Question: In my PhoneGap Eclipse project I am using jQuery for visual effects by referencing jQuery libraries:
'''
<link rel="stylesheet"
href="http://code.jquery.com/mobile/1.0/jquery.mobile-1.0.css" />
<script type="text/javascript" src="http://code.jquery.com/jquery.js"></script>
<script type="text/javascript"
src="http://code.jquery.com/mobile/1.0/jquery.mobile-1.0.js"></script>
'''
and I am also making remote domain requests in order to display some information from the remote server.
1: When I make requests to multiple servers, I get an error saying:
> DroidGap: TIMEOUT ERROR! - calling webViewClient
I read that I must alter my Phonegaps whitelist by doing:
'''
<phonegap>
<access origin="\*" />
</phonegap>
'''
Source: <URL>
, so I have decided to approach same results from the different ways:
2: '<script type="text/javascript" src="file:///android_asset/js/jquery.js"></script>'
'<script type="text/javascript" src="../js/jquery.js"></script>'
> Why? - because i would like to avoid getting errors with multiple-domain requests
In these cases I get an error
> in logcat
I have no idea why this is happening, because the specified file location supposed to be right in both cases.
So my questions are:
- -

'''
<html>
<head>
<title></title>
<script src="phonegap-1.3.0.js"></script>
<link rel="stylesheet" href="jquery.mobile-1.0.css" />
<script type="text/javascript" src="jquery.mobile-1.0.js"></script>
<script type="text/javascript" src="jquery.js"></script>
<!--
<meta http-equiv="Content-Type" content="text/html; charset=utf-8">
<link rel="stylesheet" href="lib/touch/resources/css/sencha-touch.css" type="text/css">
<script type="text/javascript" src="lib/touch/sencha-touch.js"></script>
<!-- <script type="text/javascript" src="lib/touch/index.js"></script> -->
<script>
var alreadyrunflag = 0 //flag to indicate whether target function has already been run
var url = "http://www.norwegian.no/";
var currentTime = new Date();
var month = currentTime.getMonth() + 1;
var year = currentTime.getFullYear();
//on page loaded
if (document.addEventListener)
document.addEventListener("DOMContentLoaded", function() {
//alreadyrunflag = 1;
initGet(url);
}, false)
else if (document.all && !window.opera) {
//page load error?
}
function applyChangeEvent() {
//on selection changed
var selectDepart = document.getElementById("depart");
var selectArrive = document.getElementById("arrive");
selectDepart.onchange = function() { //run some code when "onchange" event fires
if (document.getElementsByTagName("select")[1].options[document
.getElementsByTagName("select")[1].options.selectedIndex].value != ""
&& document.getElementsByTagName("select")[0].options[document
.getElementsByTagName("select")[0].options.selectedIndex].value != "") {
for ( var monthsCount = 1; monthsCount < 13; monthsCount++) {
//alert(monthsCount);
get("http://www.norwegian.no/fly/lavpris/", monthsCount);
}
}
}
selectArrive.onchange = function() { //run some code when "onchange" event fires
if (document.getElementsByTagName("select")[1].options[document
.getElementsByTagName("select")[1].options.selectedIndex].value != ""
&& document.getElementsByTagName("select")[0].options[document
.getElementsByTagName("select")[0].options.selectedIndex].value != "") {
for ( var monthsCount = 1; monthsCount < 13; monthsCount++) {
//alert(monthsCount);
get("http://www.norwegian.no/fly/lavpris/", monthsCount);
}
}
}
}
function initGet(url) {
var request = new XMLHttpRequest();
request.open("GET", url, true);
request.onreadystatechange = function() {
if (request.readyState == 4) {
if (request.status == 200 || request.status == 0) {
//request.responseText
getObjs(request.responseText);
}
}
}
request.send();
}
function get(url, month) {
//alert(month);
url += "?D_City="
+ document.getElementsByTagName("select")[0].options[document
.getElementsByTagName("select")[0].options.selectedIndex].value;
url += "&A_City="
+ document.getElementsByTagName("select")[1].options[document
.getElementsByTagName("select")[1].options.selectedIndex].value;
url += "&TripType=1";
url += "&D_Day=1";
url += "&D_Month=" + getMonth(month);
/* url += "&R_Day=1";
url += "&R_Month=201201"; */
url += "&AdultCount=1";
url += "&ChildCount=0";
url += "&InfantCount=0";
//alert(url);
var request = new XMLHttpRequest();
request.open("GET", url, true);
request.onreadystatechange = function() {
if (request.readyState == 4) {
if (request.status == 200 || request.status == 0) {
//request.responseText
parse(request.responseText, month);
}
}
}
request.send();
}
function getMonth(month) {
//alert(month.toString.length + " | " + month);
if (month.toString().length == 1) {
var tempMonth = "0" + month.toString();
//alert(tempMonth);
return year.toString() + tempMonth;
} else
return year.toString() + month;
}
function getSimpleMonth() {
return month;
}
function getObjs(mainPageHtml) {
var mainDoc = (new DOMParser()).parseFromString(mainPageHtml,
"application/xhtml+xml");
var select = mainDoc.getElementsByTagName("select")[1];
var options = select.getElementsByTagName("option");
var citiesArray = [];
for ( var i = 0; i < options.length; i++) {
cityObj = new Object();
cityObj.name = options[i].text;
cityObj.value = options[i].value;
citiesArray.push(cityObj);
}
for ( var city = 0; city < citiesArray.length; city++) {
document.getElementById("depart").innerHTML += "<option value='"+citiesArray[city].value+"'>"
+ citiesArray[city].name + "</option>";
document.getElementById("arrive").innerHTML += "<option value='"+citiesArray[city].value+"'>"
+ citiesArray[city].name + "</option>";
}
applyChangeEvent();
}
function parse(html, id) {
var pricesArray = [];
//alert(id);
var resultDoc = (new DOMParser()).parseFromString(html,
"application/xhtml+xml");
var divs = resultDoc.getElementsByTagName("table");
for ( var div = 0; div < divs.length; div++) {
if (divs[div].className == "fareCalendarTable") {
//alert("found!");
// TODO: find out how many to open!!
document.getElementById(id).style.display = "block";
document.getElementById("nav_").style.display = "block";
var table = resultDoc.getElementsByTagName("table")[div];
var divs = table.getElementsByTagName("div");
//var tbodyTrs = tbody.getElementsByTagName("tr");
//alert(document.getElementById("month-one").innerHTML);
for ( var price = 0; price < divs.length; price++) {
if (divs[price].title != "") {
/* document.getElementById("month-one-results").innerHTML += divs[price].id
.replace("OutboundFareCal", "")
+ " : " + divs[price].title + "<br>"; */
priceObj = new Object();
priceObj.date = divs[price].id.replace(
"OutboundFareCal", "");
priceObj.price = divs[price].title.replace(" NOK", "");
priceObj.price.replace(/\s/g, '');
pricesArray.push(priceObj);
}
}
/* pricesArray.sort(function sortNumber(a, b) {
return parseInt(b) - parseInt(a);
}); */
for ( var priceUnit = 0; priceUnit < pricesArray.length; priceUnit++) {
document.getElementById("month-results-" + id).innerHTML += "<table><tr><td>"
+ pricesArray[priceUnit].date
+ "</td><td>"
+ pricesArray[priceUnit].price
+ "</td></tr></table>";
}
}
document.getElementById("depart").disabled = "disabled";
document.getElementById("arrive").disabled = "disabled";
}
// document.getElementById("results").innerHTML = bodybox.item(0).innerHTML;
//holy grail!
var month = document.getElementById("month-" + id);
var spans = month.getElementsByTagName("span");
for ( var span = 0; span < spans.length; span++) {
if (spans[span].className == "ui-btn-text") {
spans[span].innerHTML += "<p>" + getCheapest(pricesArray)
+ "</p>";
}
}
}
function getCheapest(pricesArray) {
pricesArray.sort(sort);
return pricesArray[1].price;
}
function sort(a, b) {
if (a.price < b.price)
return -1;
if (a.price > b.price)
return 1;
return 0;
}
function restart() {
window.location.reload();
return false;
document.getElementById("depart").removeAttribute("disabled");
document.getElementById("arrive").removeAttribute("disabled");
}
</script>
<style>
body {
display: block;
padding: 20px;
color: #3D3C2F;
font-family: Arial, Sans-Serif, Helvetica;
font-size: 12px;
font-weight: normal;
}
div#content {
margin-left: auto;
margin-right: auto;
background: #fff;
height: 100%;
-webkit-border-bottom-left-radius: 8px;
-webkit-border-bottom-right-radius: 8px;
display: block;
color: #3D3C2F;
font-family: Arial, Sans-Serif, Helvetica;
font-size: 12px;
font-weight: normal;
background-image:
url(http://www.norwegian.no/Global/backgrounds/background_no.gif);
background-repeat: repeat-x;
background-repeat-x: repeat;
background-repeat-y: no-repeat;
background-position-x: 0%;
background-position-y: 0%;
width: 100%;
padding-top: 20px;
padding-bottom: 30px;
}
div#navigation {
margin-left: auto;
margin-right: auto;
padding: 20px;
position: block;
width: 80%;
background: #CCCC00;
-webkit-border-radius: 8px;
}
select {
position: block;
width: 100%;
text-color: #000;
overflow: hidden;
}
</style>
</head>
<body>
<div id="nav_" data-role="header" data-position="inline" data-theme="e"
style="display: none;">
<a href="#" data-icon="back" data-theme="c"
onClick="window.location.reload();return false;">Start</a>
<h1>Ticket Prices</h1>
</div>
<div id="content">
<div id="navigation">
Fra/From: <select id="depart">
</select> Til/To: <select id="arrive">
</select>
</div>
<div data-role="collapsible" id="1"
style="display: none; background: #fff; width: 97%; margin-left: auto; margin-right: auto;">
<h3 id="month-1">January</h3>
<p id="month-results-1"></p>
</div>
<div data-role="collapsible" id="2"
style="display: none; background: #fff; width: 97%; margin-left: auto; margin-right: auto;">
<h3 id="month-2">February</h3>
<p id="month-results-2"></p>
</div>
<div data-role="collapsible" id="3"
style="display: none; background: #fff; width: 97%; margin-left: auto; margin-right: auto;">
<h3 id="month-3">March</h3>
<p id="month-results-3"></p>
</div>
<div data-role="collapsible" id="4"
style="display: none; background: #fff; width: 97%; margin-left: auto; margin-right: auto;">
<h3 id="month-4">April</h3>
<p id="month-results-4"></p>
</div>
<div data-role="collapsible" id="5"
style="display: none; background: #fff; width: 97%; margin-left: auto; margin-right: auto;">
<h3 id="month-5">May</h3>
<p id="month-results-5"></p>
</div>
<div data-role="collapsible" id="6"
style="display: none; background: #fff; width: 97%; margin-left: auto; margin-right: auto;">
<h3 id="month-6">June</h3>
<p id="month-results-6"></p>
</div>
<div data-role="collapsible" id="7"
style="display: none; background: #fff; width: 97%; margin-left: auto; margin-right: auto;">
<h3 id="month-7">July</h3>
<p id="month-results-7"></p>
</div>
<div data-role="collapsible" id="8"
style="display: none; background: #fff; width: 97%; margin-left: auto; margin-right: auto;">
<h3 id="month-8">August</h3>
<p id="month-results-8"></p>
</div>
<div data-role="collapsible" id="9"
style="display: none; background: #fff; width: 97%; margin-left: auto; margin-right: auto;">
<h3 id="month-9">September</h3>
<p id="month-results-9"></p>
</div>
<div data-role="collapsible" id="10"
style="display: none; background: #fff; width: 97%; margin-left: auto; margin-right: auto;">
<h3 id="month-10">October</h3>
<p id="month-results-10"></p>
</div>
<div data-role="collapsible" id="11"
style="display: none; background: #fff; width: 97%; margin-left: auto; margin-right: auto;">
<h3 id="month-11">November</h3>
<p id="month-results-11"></p>
</div>
<div data-role="collapsible" id="12"
style="display: none; background: #fff; width: 97%; margin-left: auto; margin-right: auto;">
<h3 id="month-12">December</h3>
<p id="month-results-12"></p>
</div>
</div>
<!-- <div id="results"></div> -->
</body>
</html>
'''
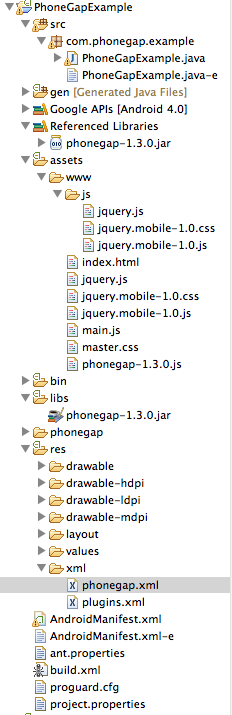
Answer: If your directory structure is assets/www/js/jquery.js use :
'''
<script type="text/javascript" src="js/jquery.js"></script>
'''